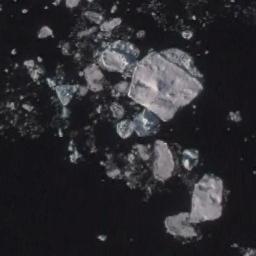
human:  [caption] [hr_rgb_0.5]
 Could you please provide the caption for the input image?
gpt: The sea is surrounded by sea ice .

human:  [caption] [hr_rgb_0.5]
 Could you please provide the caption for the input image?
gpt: Several large ice cubes of various sizes and surrounding small pieces of ice float on the deep blue sea .

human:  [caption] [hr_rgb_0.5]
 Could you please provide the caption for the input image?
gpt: A large piece of sea ice and some small pieces of ice sea float in the deep blue sea .

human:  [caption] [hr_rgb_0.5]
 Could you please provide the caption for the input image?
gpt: There are many ice on the black sea .

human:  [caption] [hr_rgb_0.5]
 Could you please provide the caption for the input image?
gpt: There are some pieces of sea ice linked together .